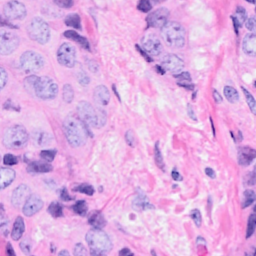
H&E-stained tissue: Breast